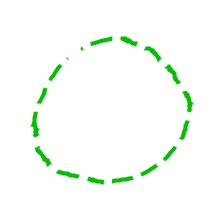
Shape: circle